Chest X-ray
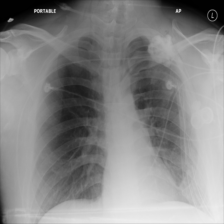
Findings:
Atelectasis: negative
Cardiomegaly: negative
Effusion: negative
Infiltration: negative
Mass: positive
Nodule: negative
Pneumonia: negative
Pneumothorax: negative
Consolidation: negative
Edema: negative
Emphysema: negative
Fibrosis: negative
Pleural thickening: negative
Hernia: negative